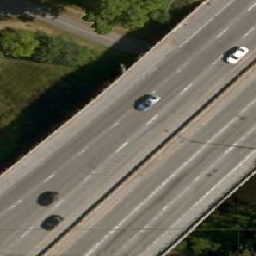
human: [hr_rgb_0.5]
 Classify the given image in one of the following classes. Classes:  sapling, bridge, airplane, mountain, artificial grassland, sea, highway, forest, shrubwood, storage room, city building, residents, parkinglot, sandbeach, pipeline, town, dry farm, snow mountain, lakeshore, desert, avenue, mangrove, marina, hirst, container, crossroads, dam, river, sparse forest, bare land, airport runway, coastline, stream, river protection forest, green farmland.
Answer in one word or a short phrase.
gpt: highway